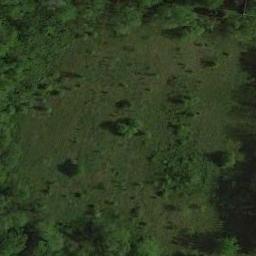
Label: meadow